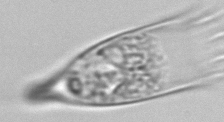
Label: Favella